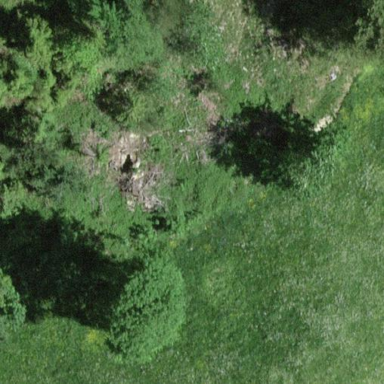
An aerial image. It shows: Forest area.